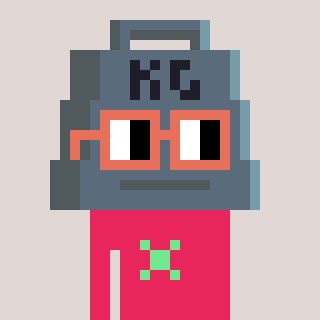
a pixel art character with square orange glasses, a weight-shaped head and a redpinkish-colored body on a warm background